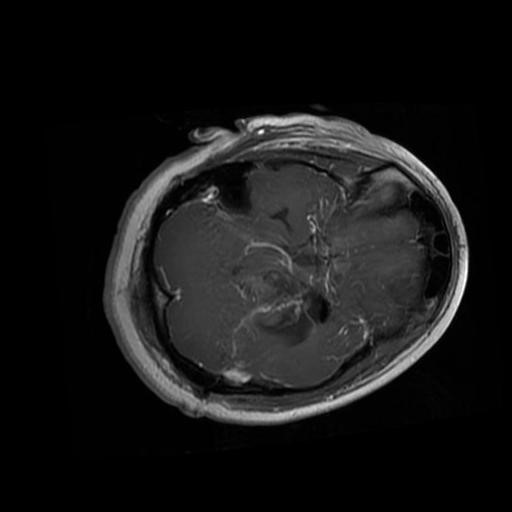
Label: brain_glioma